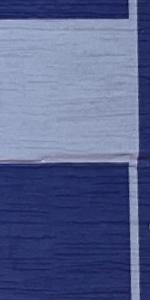
Label: Empty